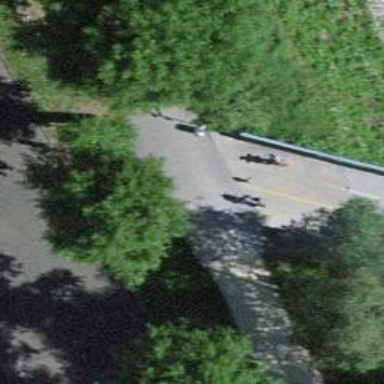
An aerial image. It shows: Asphalt path suitable for both cyclists and pedestrians.